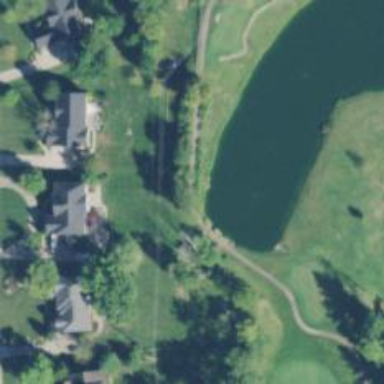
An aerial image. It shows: Golf cartpath that is also road path.